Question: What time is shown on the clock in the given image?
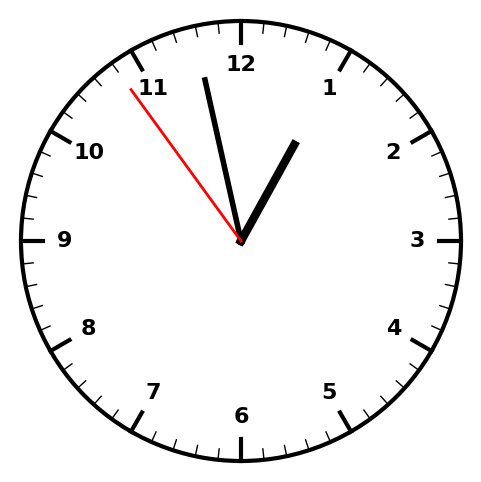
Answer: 12:57:54